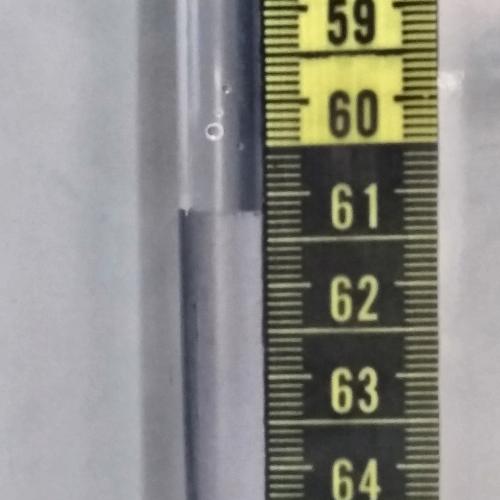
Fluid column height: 61.2 cm